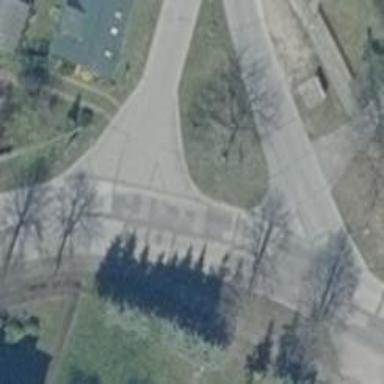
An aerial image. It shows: Secondary road with asphalt surface.